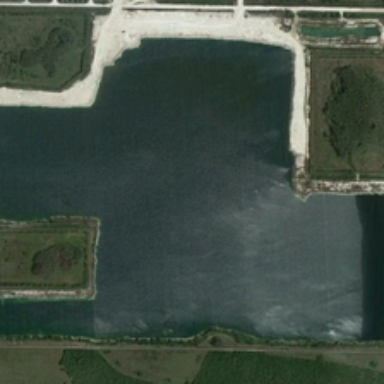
Several pieces of green meadows are near a polygonal pond .